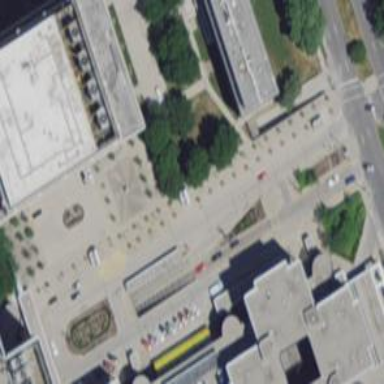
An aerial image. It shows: Pedestrian road.